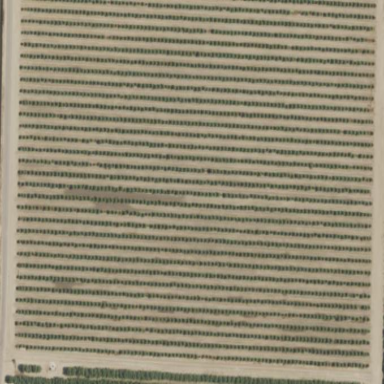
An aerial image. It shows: Vineyard.